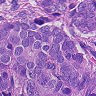
Metastatic tissue present: yes